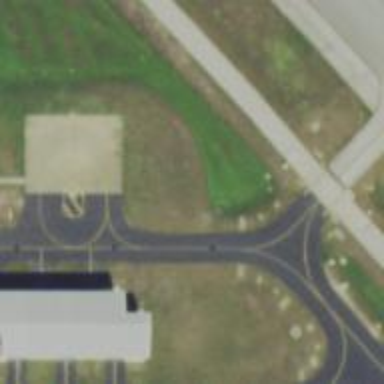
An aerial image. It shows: View of taxiway at the airport.